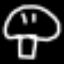
Label: mushroom